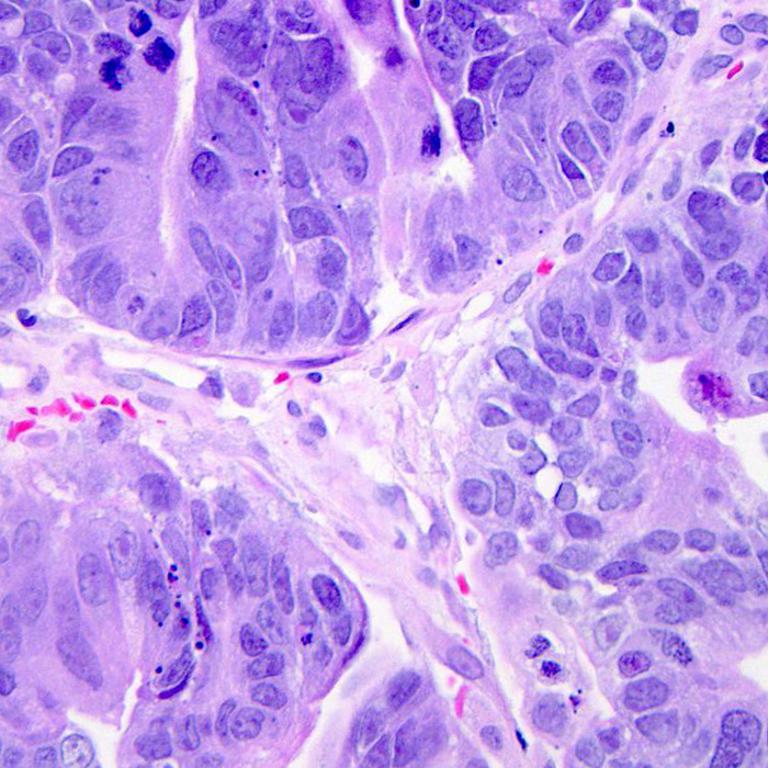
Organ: colon
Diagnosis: adenocarcinomas